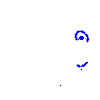
Particle: proton